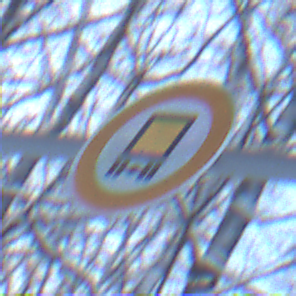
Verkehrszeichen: VerbotKennzeichnungspflichtigeKraftfahrzeugeGefaehrlicheGueter
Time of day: MorningAfternoon
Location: Outdoor (Nature)
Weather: Clear
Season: Winter
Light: Natural